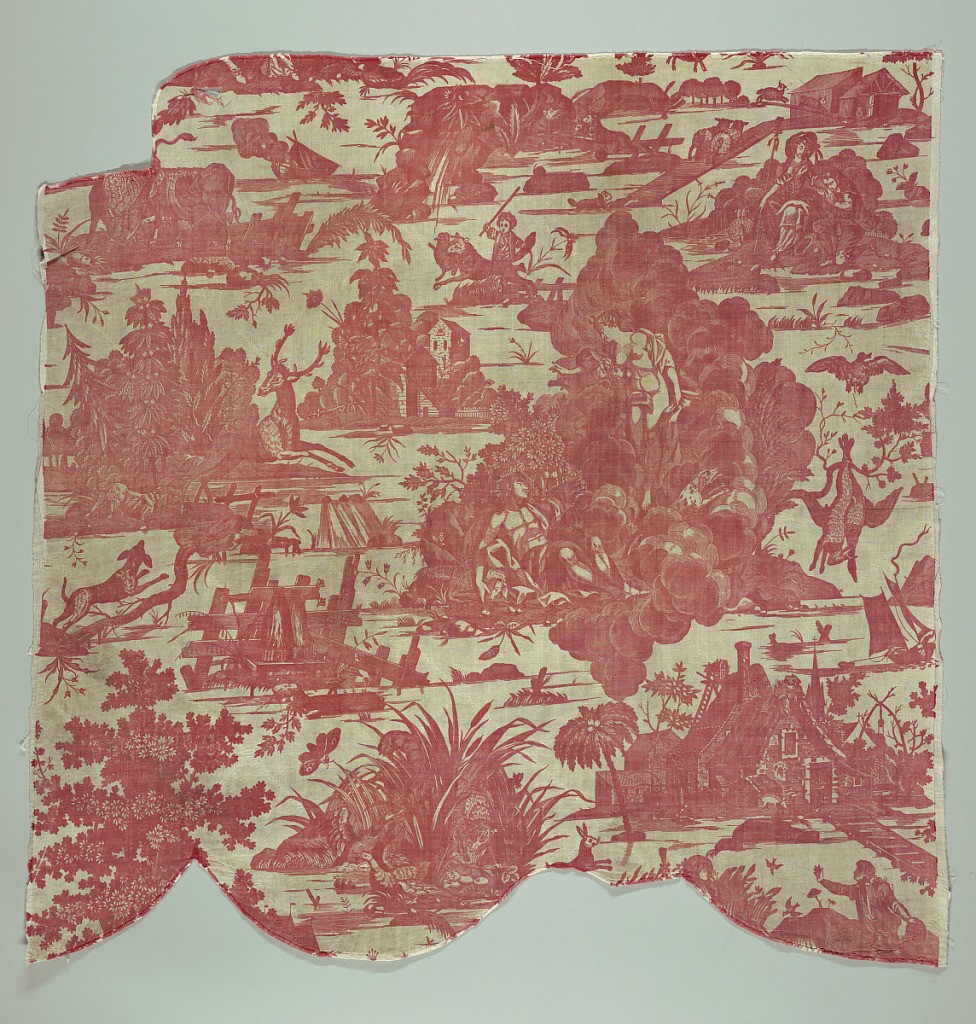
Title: Diane and Endymion (copy)
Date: early 19th century
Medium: cotton Technique: plate printed on plain weave
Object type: Textile
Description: Same design as 1995-50-149a/c but there are enough differences in the details to indicate it was printed from a different plate.